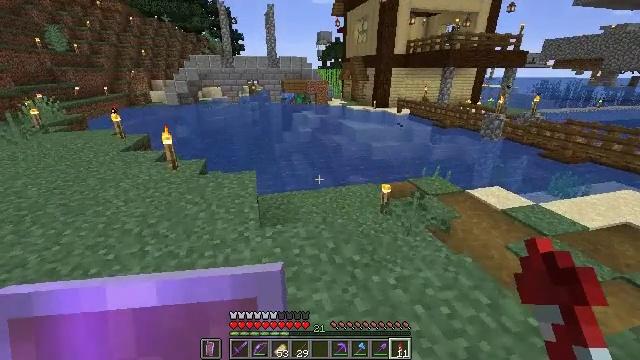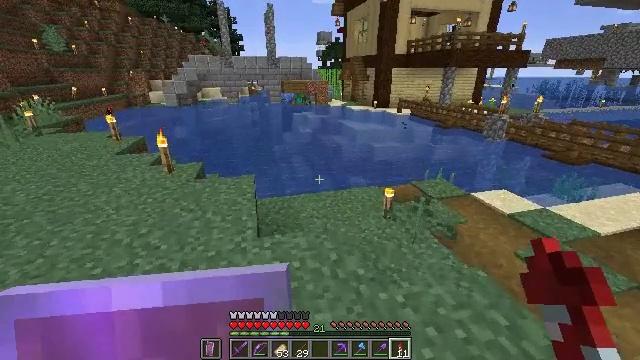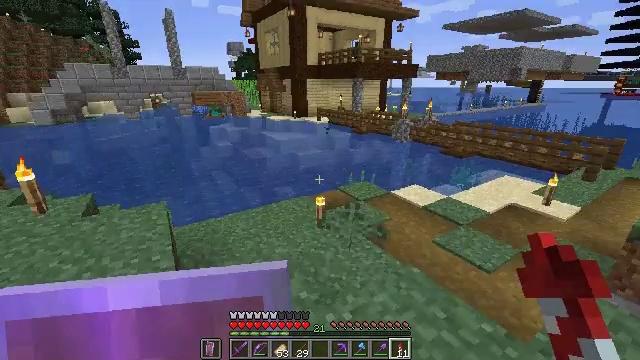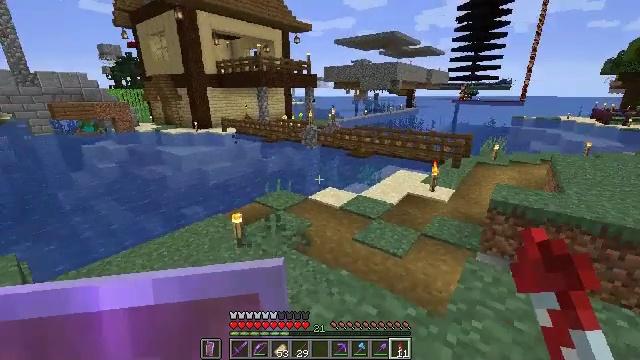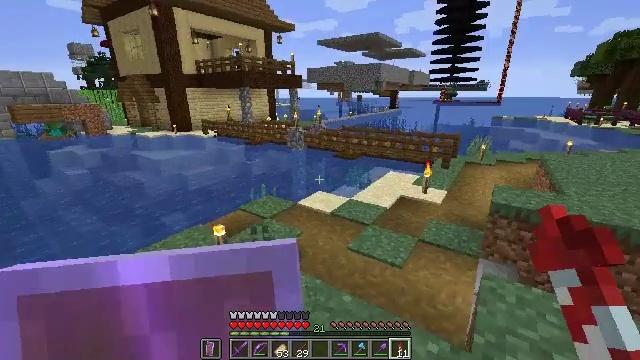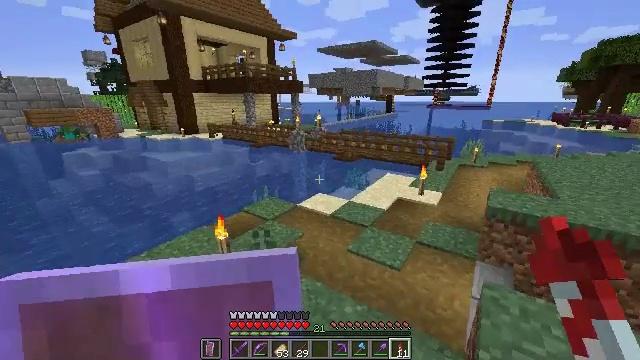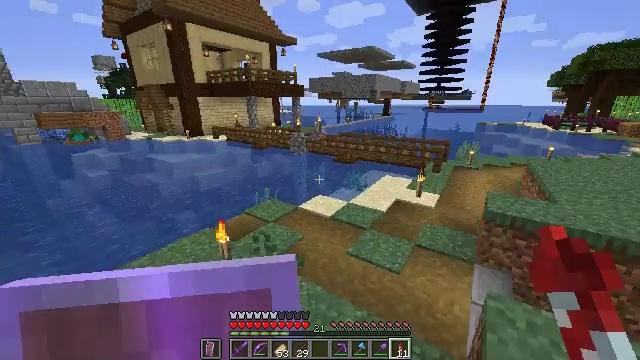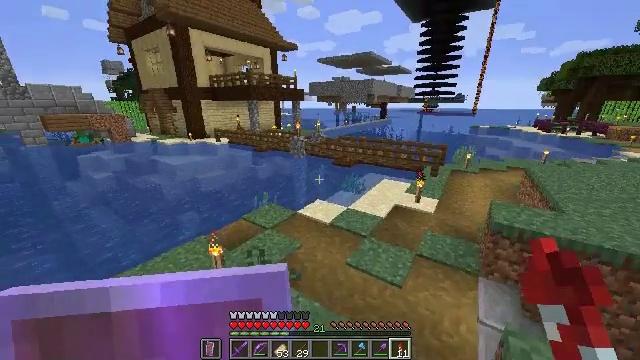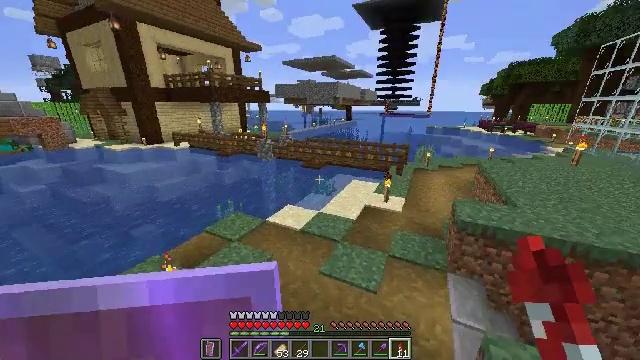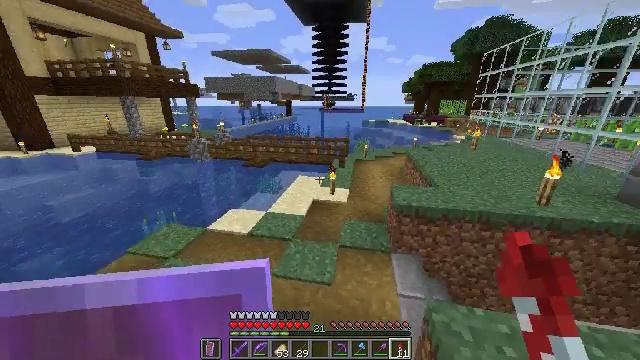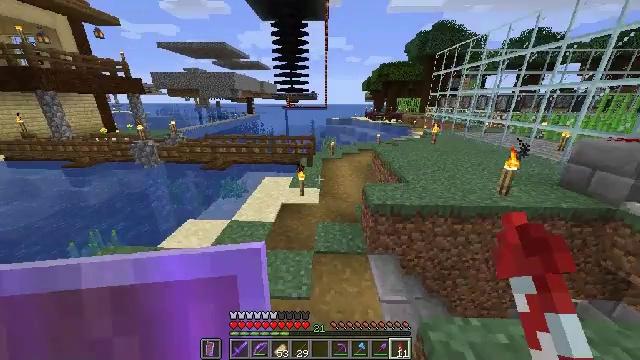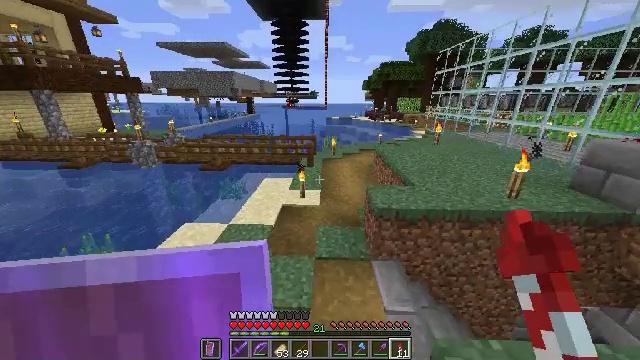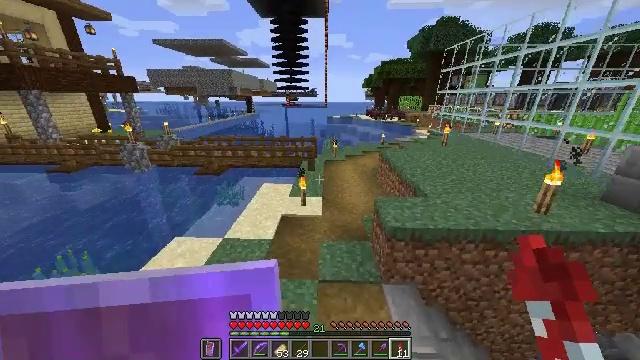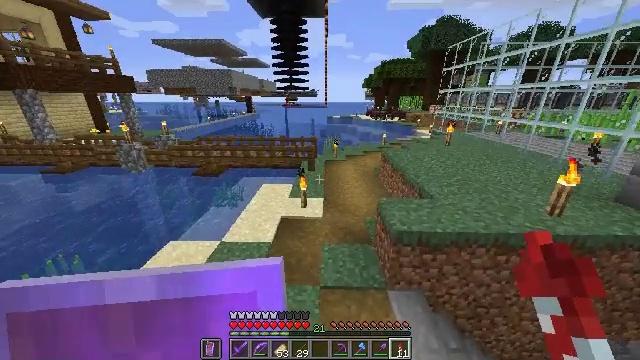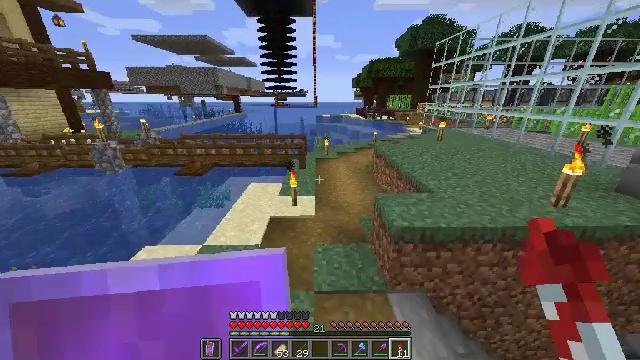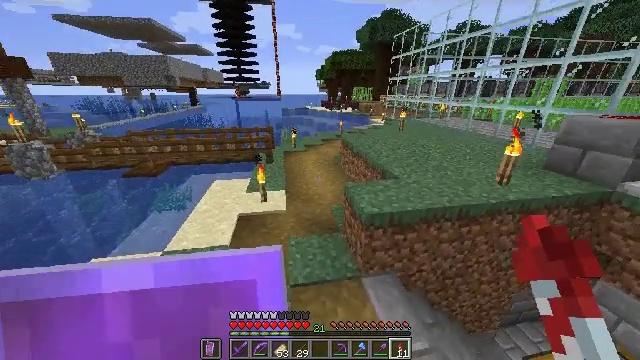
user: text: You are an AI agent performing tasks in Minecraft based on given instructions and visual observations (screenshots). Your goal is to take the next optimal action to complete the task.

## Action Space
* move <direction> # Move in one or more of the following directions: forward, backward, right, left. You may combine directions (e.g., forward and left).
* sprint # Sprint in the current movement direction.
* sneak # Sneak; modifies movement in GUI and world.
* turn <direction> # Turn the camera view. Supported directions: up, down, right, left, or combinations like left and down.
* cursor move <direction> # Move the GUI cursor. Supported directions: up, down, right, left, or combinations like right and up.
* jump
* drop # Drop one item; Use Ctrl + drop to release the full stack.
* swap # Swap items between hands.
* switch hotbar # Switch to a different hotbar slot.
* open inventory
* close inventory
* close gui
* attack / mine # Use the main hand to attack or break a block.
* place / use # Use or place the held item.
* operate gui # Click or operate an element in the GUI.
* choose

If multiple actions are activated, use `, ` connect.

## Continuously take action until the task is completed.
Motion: motion action
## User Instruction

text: Drop wheat seeds.
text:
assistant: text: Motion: move forward
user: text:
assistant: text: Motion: move forward, turn right and up
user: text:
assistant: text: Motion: move forward, turn right and up
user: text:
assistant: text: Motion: move forward, sprint, turn right
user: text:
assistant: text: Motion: move forward, sprint
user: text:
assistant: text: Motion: move forward, sprint
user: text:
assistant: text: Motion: move forward, sprint
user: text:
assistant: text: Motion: move forward, sprint, turn right
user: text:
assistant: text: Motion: move forward, sprint, turn right and down
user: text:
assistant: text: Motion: move forward, sprint, turn right
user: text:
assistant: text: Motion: move forward, sprint
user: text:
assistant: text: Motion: move forward, sprint
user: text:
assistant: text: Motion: move forward, sprint
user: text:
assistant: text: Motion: move forward, sprint, turn right
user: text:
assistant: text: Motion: move forward, sprint, turn right and down
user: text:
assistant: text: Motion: move forward, sprint, turn right
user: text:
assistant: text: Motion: move forward, sprint, jump
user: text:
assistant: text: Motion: move forward, sprint, jump
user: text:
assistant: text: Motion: move forward, sprint, jump
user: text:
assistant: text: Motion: move forward, sprint, jump
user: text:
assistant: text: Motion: move forward, sprint, jump
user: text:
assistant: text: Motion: move forward, sprint
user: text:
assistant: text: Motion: move forward, sprint
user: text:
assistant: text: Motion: move forward, sprint
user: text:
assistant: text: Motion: move forward, sprint
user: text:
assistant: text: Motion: move forward, sprint
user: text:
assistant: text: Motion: move forward, sprint
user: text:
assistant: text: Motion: move forward, sprint
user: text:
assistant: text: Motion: move forward, sprint
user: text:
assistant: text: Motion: move forward, sprint